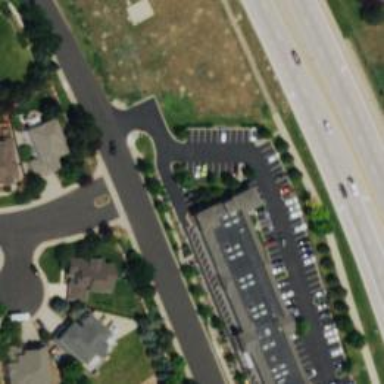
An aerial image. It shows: Veterinary facility.